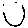
Label: smiley face